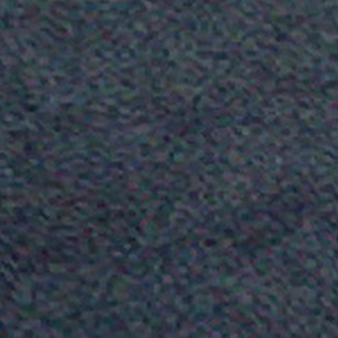
Label: other